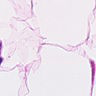
Metastatic tissue present: no